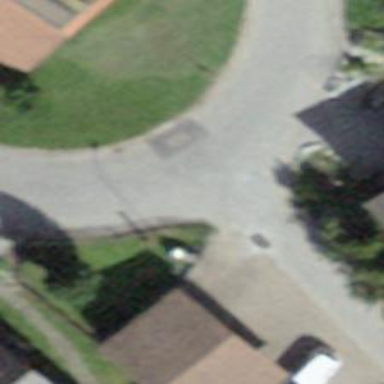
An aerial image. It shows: Paved residential road.